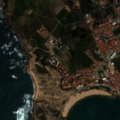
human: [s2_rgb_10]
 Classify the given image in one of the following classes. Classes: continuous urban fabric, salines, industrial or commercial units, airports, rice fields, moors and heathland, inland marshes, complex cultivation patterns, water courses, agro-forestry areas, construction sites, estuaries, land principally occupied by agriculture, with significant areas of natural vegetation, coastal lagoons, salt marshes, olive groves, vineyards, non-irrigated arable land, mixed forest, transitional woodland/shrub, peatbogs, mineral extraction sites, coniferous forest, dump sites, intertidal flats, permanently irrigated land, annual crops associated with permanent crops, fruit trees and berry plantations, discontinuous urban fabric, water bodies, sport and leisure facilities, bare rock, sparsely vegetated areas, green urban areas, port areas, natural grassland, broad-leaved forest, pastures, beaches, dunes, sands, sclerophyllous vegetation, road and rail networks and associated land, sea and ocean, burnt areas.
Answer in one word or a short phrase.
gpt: continuous urban fabric, discontinuous urban fabric, non-irrigated arable land, complex cultivation patterns, transitional woodland/shrub, beaches, dunes, sands, estuaries, sea and ocean